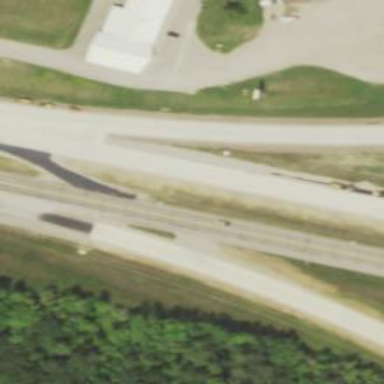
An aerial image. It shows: Trunk link highway.